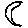
Label: moon